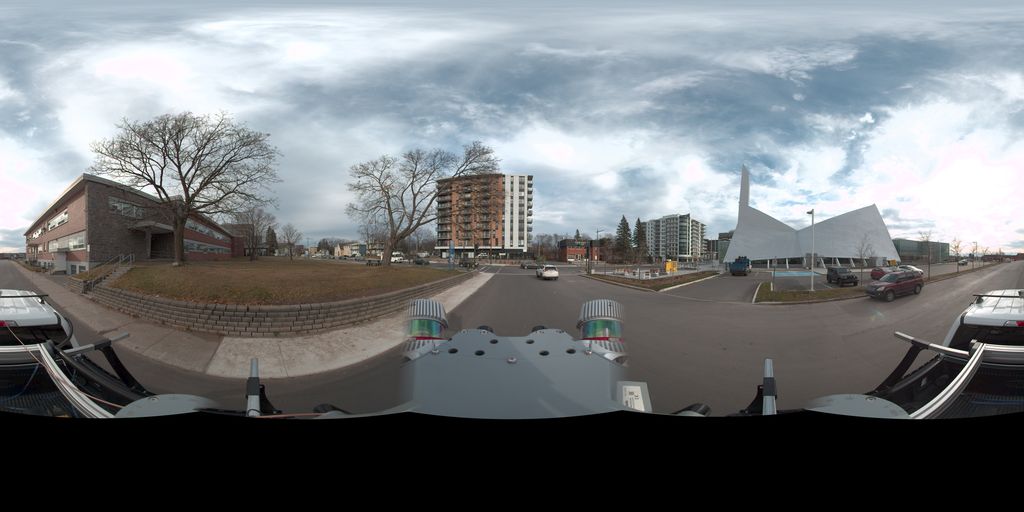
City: quebec_city